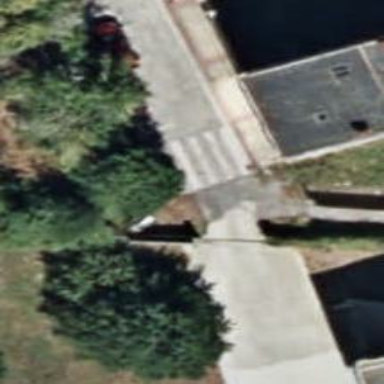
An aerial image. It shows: Zebra crossing on the road.